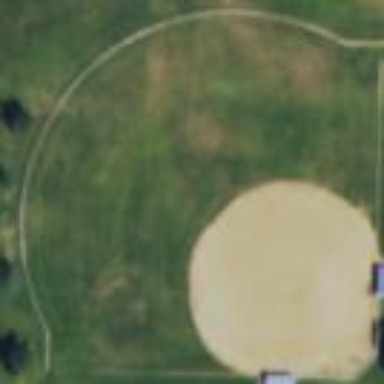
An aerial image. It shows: Baseball pitch for leisure land.